Question: I want to have such text on hover on green yellow or blue selection.I understand it's quite complicated(even with html5 and css3 which is not cross browser compatible), because there are 3d shapes in image.So I think it would be cool to at least be able to hover one of rectangles and then to see hover text as in example below.
Any ideas how to do it nicely only with html/css
I tried some image maps, also to change the possition of invisible div to become visible on hover but that didn't work that well

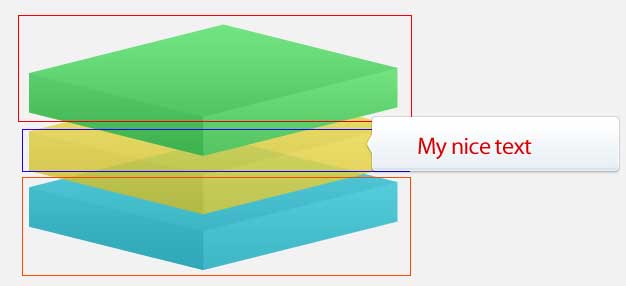
Answer: Going a step beyond paislee's answer we can do this which will be compatible to IE8 and allow for much nicer styling than a 'title' tooltip. It can be styled with CSS and required no javascript to display:
Like So: <URL>
Edit: hehe, I'm having some fun with this... as you'll notice, we can change the posiitoning and have the item that displays on hover display well outside of the bounds of the parent. <URL>
'''
#myImage {
position: relative;
background: url(image.url);
width: /**image width*/;
height: /**image height*/;
}
#innerHover {
position: absolute;
top: /**distance from top of image */;
left: /**distance from left of image */;
width: /**region width*/;
height: /**region height*/;
}
#popupdiv{
//style however you like
}
#innerHover #popupdiv{
display:none;
}
#innerHover:hover #popupdiv{
display:block;
}
'''
With html like this:
'''
<div id="myImage">
<div id="innerHover" title="hover text"><div id="popupdiv">Fancy pop up content with no javascript! And it's backwards compatible to IE8!</div></div>
</div>
'''